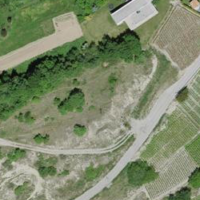
EUNIS habitat code: 40
Species observed at this site:
Lycopus europaeus